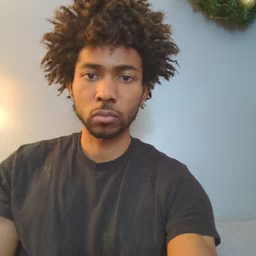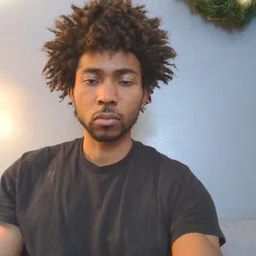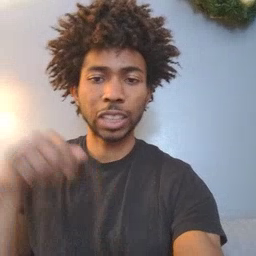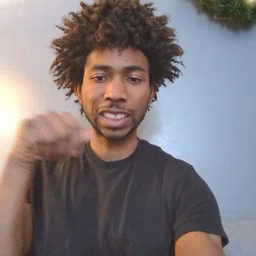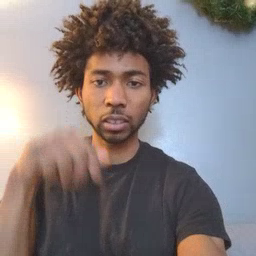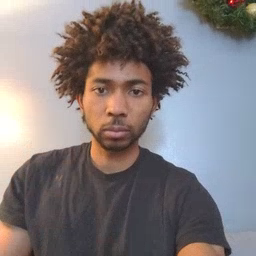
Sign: toothbrush